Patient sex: F
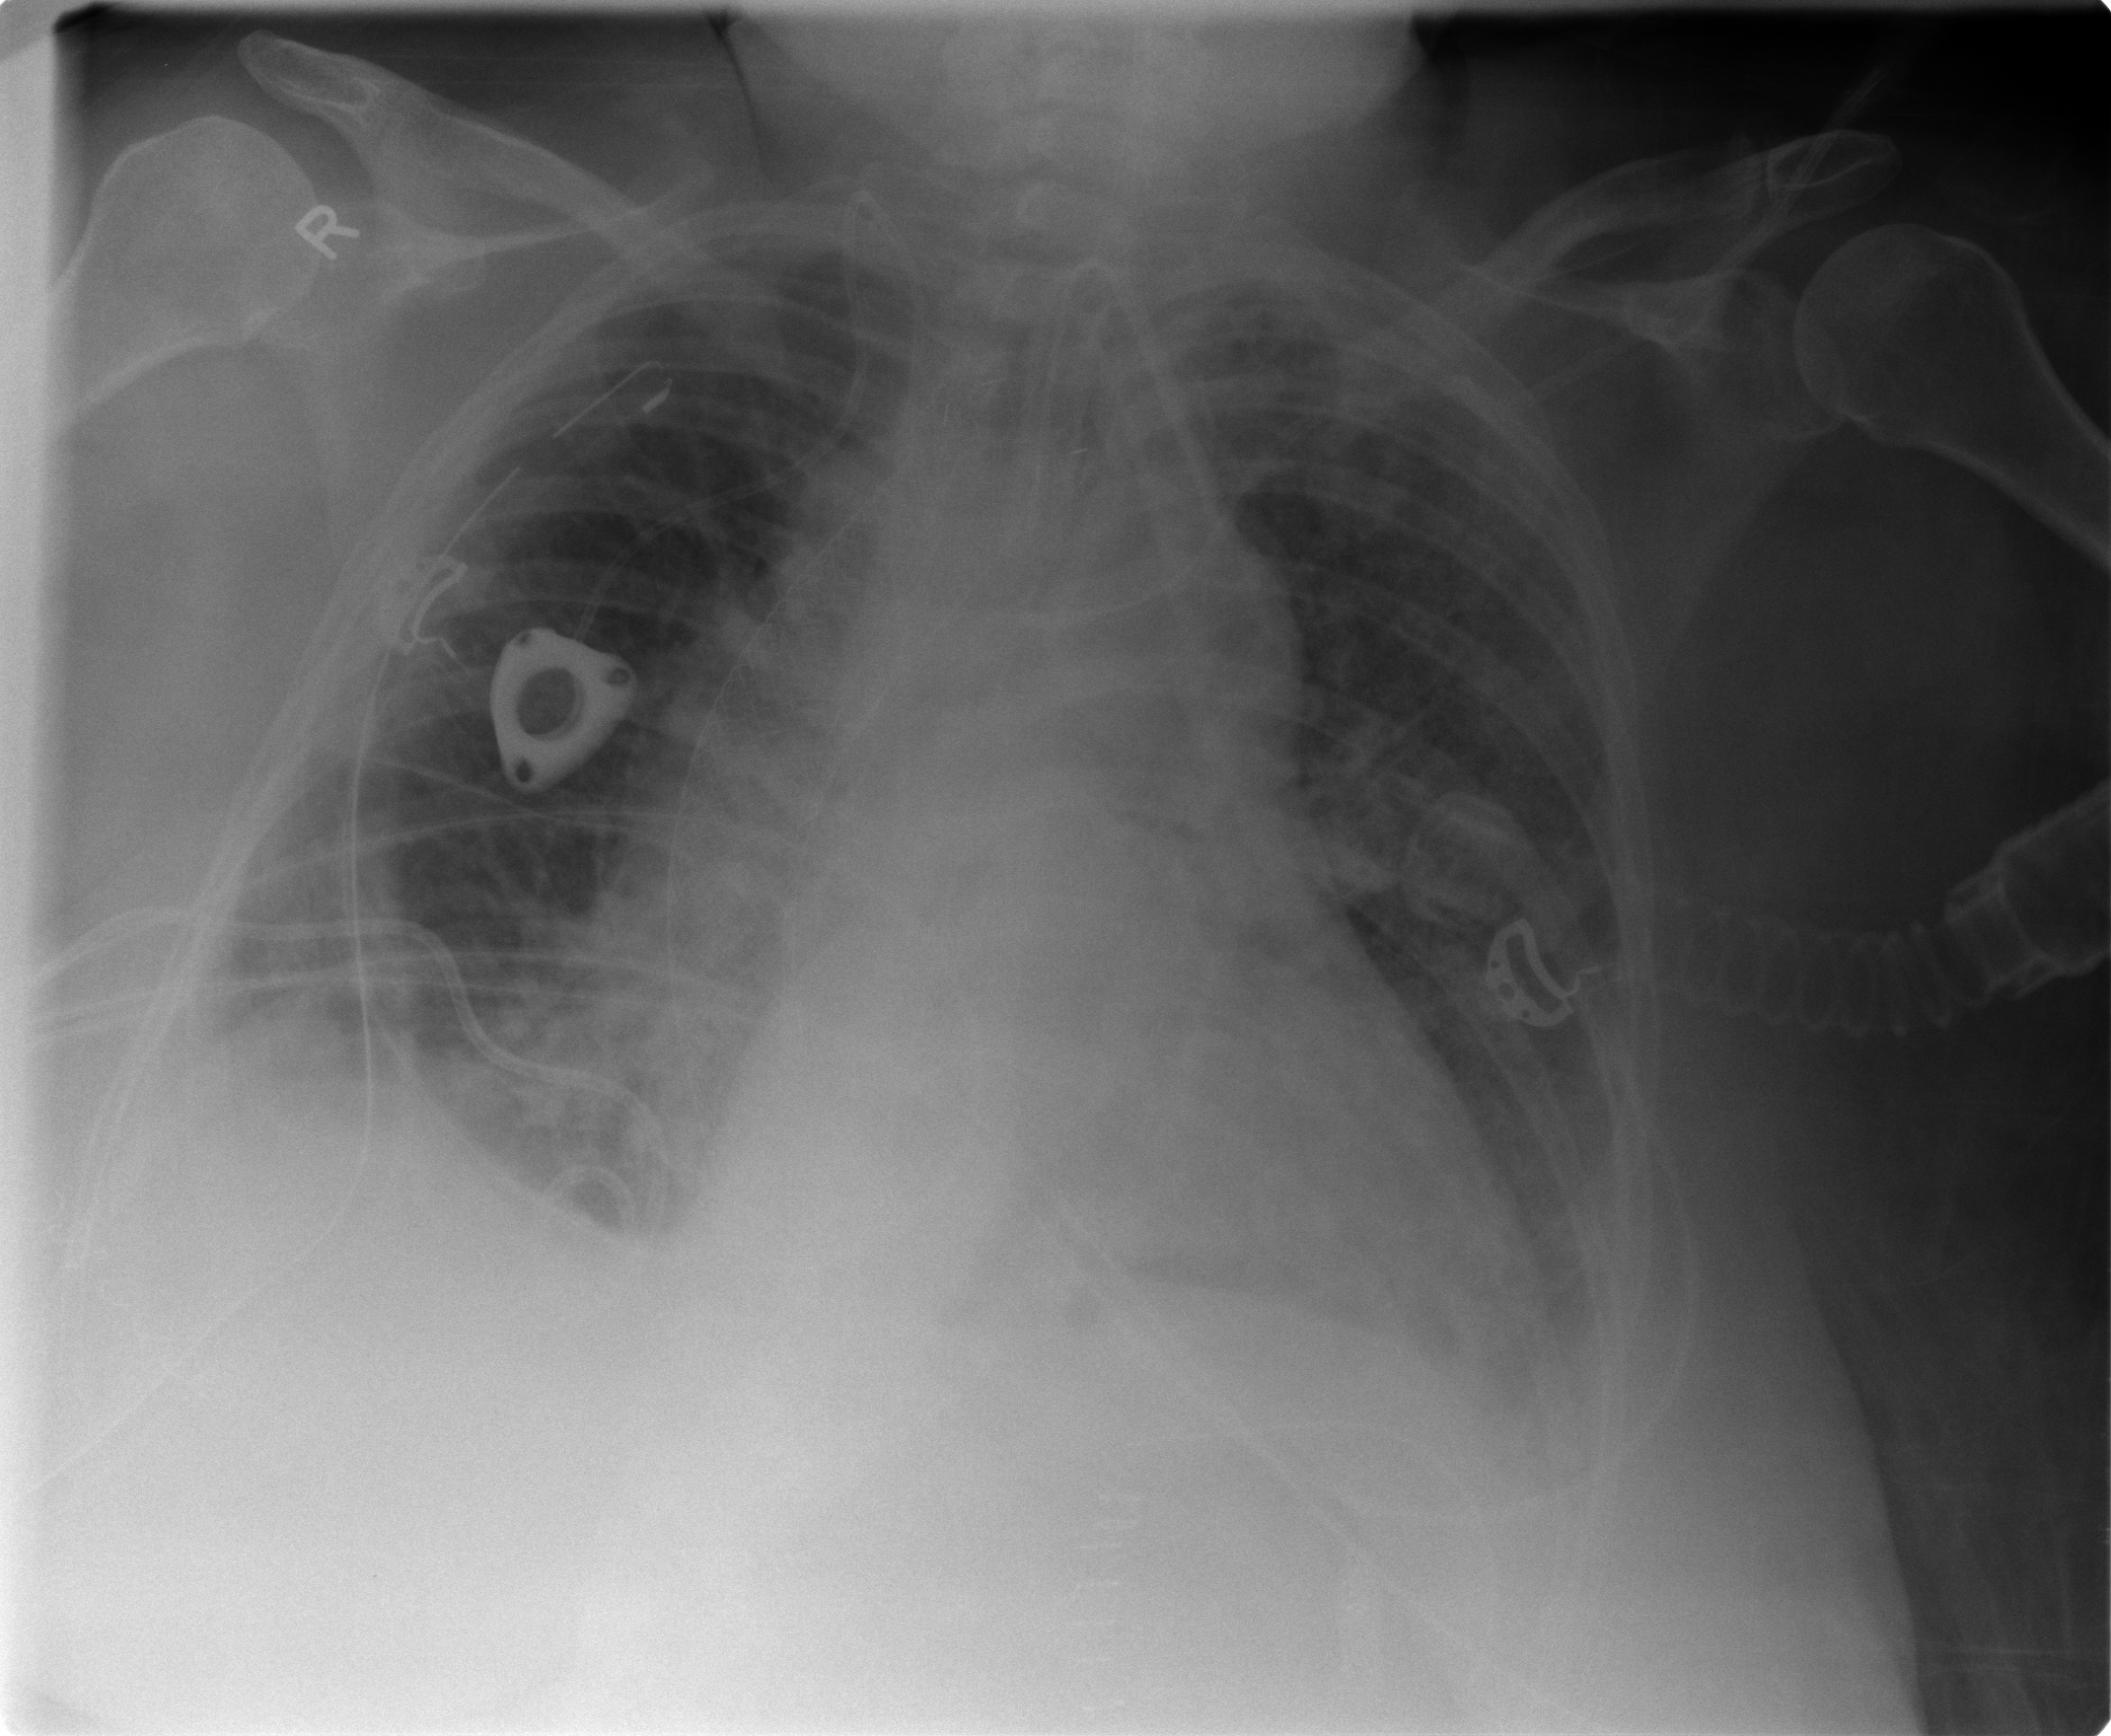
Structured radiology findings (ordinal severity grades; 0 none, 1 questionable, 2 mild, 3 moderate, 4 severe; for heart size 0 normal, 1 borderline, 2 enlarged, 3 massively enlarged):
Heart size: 2
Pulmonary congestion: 2
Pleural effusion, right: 2
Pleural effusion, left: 2
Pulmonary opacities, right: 1
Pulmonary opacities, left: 2
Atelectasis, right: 2
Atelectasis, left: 2